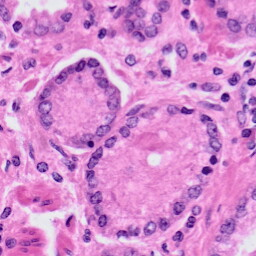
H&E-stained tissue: Prostate